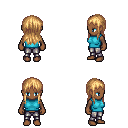
a pixel art fantasy rpg character, female body template, human, dark skin, teal sleeveless shirt, metal pants, light blonde unkempt hairstyle, four views (front, back, left, right), 2x2 character sprite sheet, small pixel art, hard edges, no anti-aliasing